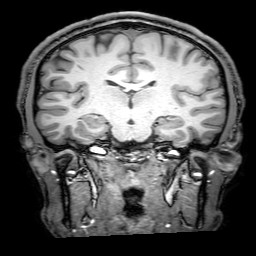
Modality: T1w
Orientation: sagittal
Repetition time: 0.00828 s
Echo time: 0.00388 s